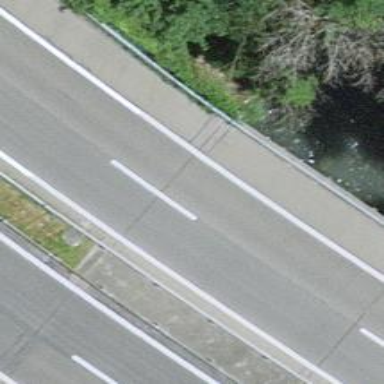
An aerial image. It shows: Asphalt bridge over motorway.